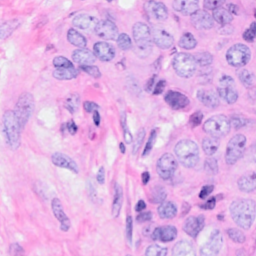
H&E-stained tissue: Breast